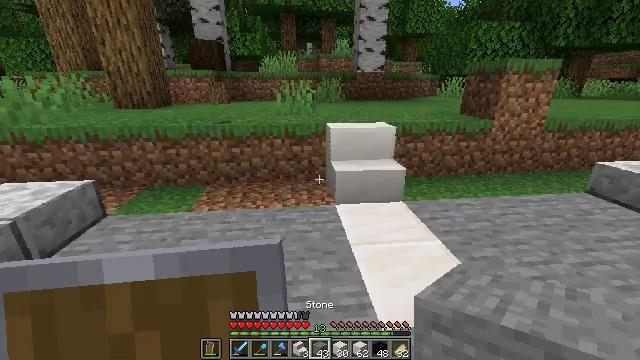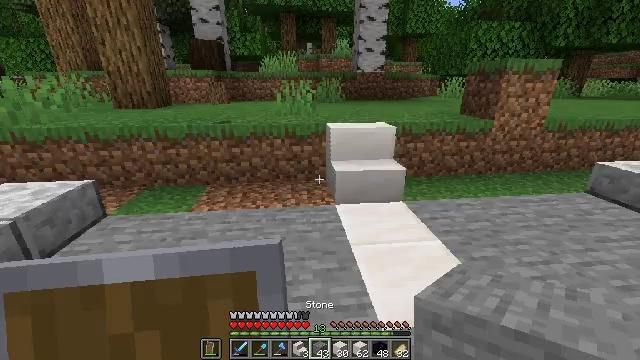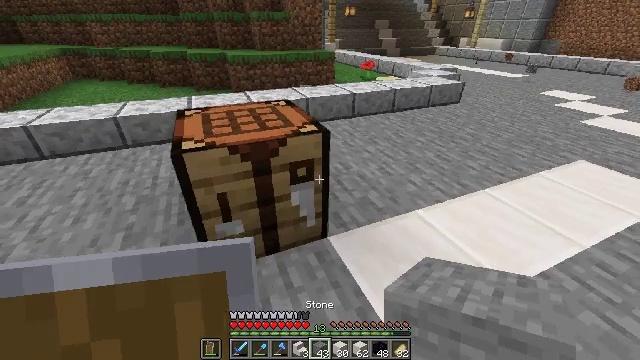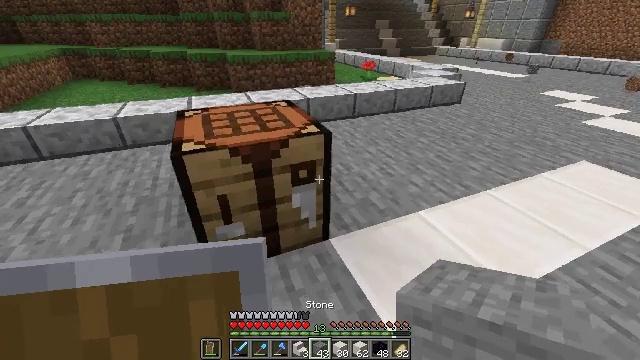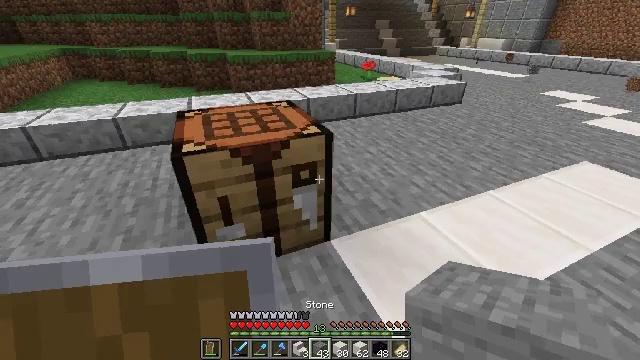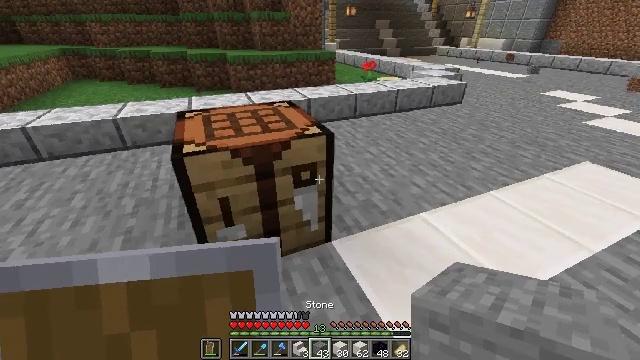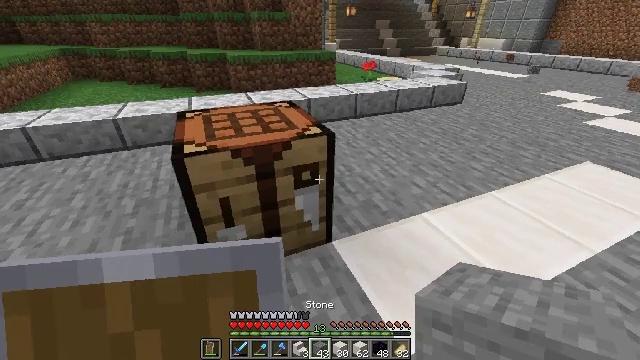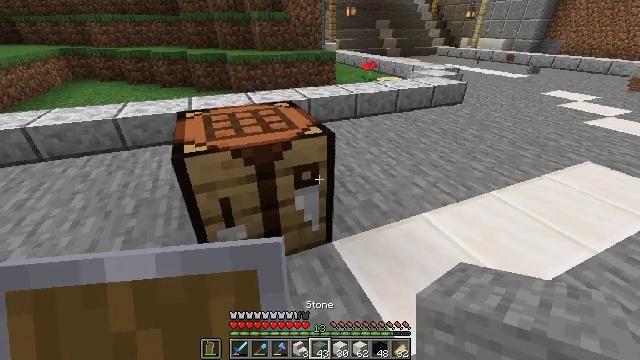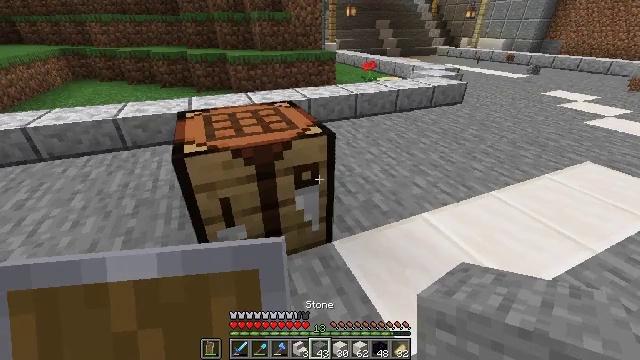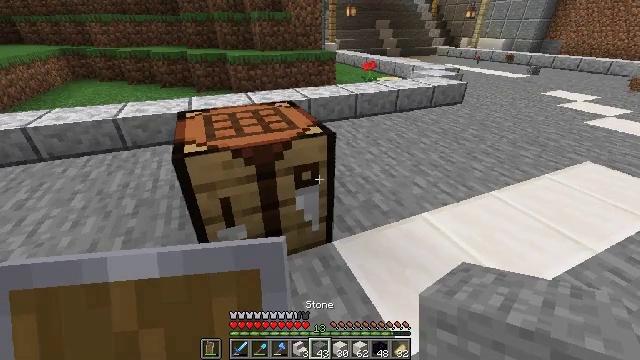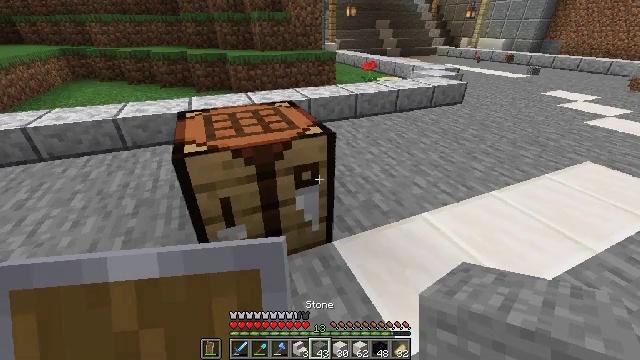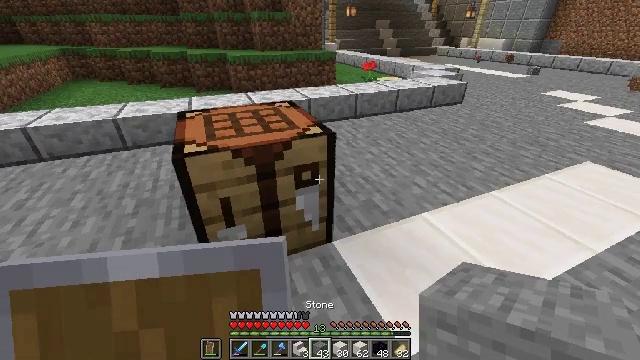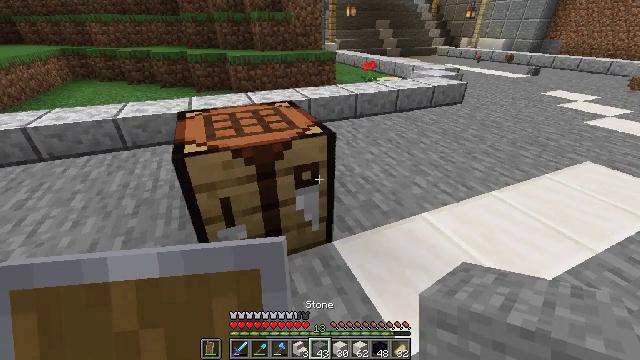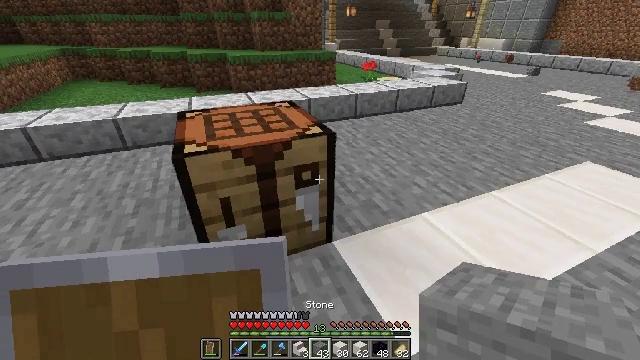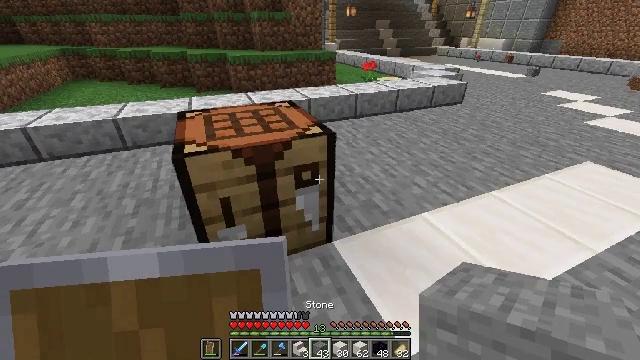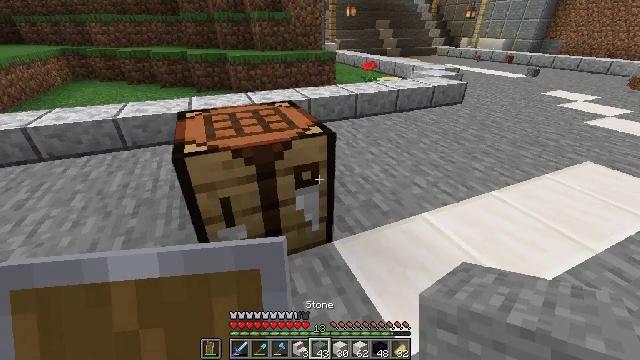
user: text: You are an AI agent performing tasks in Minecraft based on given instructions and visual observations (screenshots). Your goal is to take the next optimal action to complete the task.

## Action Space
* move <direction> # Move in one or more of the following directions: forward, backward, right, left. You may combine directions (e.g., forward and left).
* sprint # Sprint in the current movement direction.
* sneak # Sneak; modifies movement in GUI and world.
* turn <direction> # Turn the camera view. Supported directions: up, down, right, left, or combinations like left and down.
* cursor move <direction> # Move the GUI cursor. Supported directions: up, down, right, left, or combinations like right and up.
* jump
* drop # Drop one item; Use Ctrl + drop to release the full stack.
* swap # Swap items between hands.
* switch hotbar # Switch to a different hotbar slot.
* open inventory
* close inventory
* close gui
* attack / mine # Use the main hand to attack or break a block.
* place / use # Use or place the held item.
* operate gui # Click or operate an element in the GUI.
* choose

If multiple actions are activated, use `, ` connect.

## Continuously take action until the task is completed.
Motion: motion action
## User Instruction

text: Get stone stairs by crafting with stone.
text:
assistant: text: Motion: move forward and move left
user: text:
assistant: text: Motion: move forward and move left, turn right and down
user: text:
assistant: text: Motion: no_op
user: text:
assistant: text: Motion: no_op
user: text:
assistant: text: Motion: no_op
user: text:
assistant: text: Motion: no_op
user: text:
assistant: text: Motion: no_op
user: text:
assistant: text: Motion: no_op
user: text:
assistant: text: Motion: no_op
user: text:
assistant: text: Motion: no_op
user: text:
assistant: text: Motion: no_op
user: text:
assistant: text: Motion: no_op
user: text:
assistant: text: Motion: no_op
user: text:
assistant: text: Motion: no_op
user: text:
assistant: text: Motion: no_op
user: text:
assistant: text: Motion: no_op
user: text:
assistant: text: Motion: no_op
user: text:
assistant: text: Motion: no_op
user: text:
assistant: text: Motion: no_op
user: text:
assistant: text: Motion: no_op
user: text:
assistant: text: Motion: no_op
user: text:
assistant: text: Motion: no_op
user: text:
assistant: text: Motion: no_op
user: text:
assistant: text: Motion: no_op
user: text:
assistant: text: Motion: no_op
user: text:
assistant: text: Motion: turn right and up
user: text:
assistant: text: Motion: turn right and up
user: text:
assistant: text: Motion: turn right and up
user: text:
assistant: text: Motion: no_op
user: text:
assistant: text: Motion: turn down